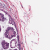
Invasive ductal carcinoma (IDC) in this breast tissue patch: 1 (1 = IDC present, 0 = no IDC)